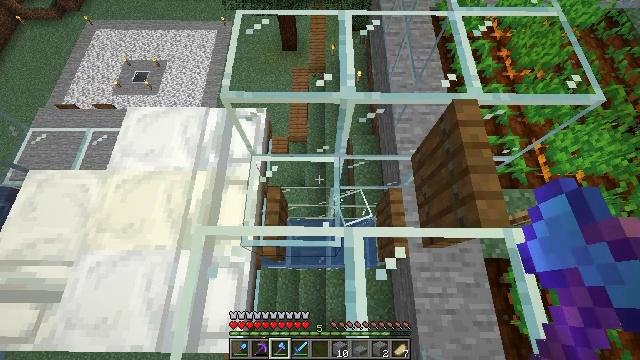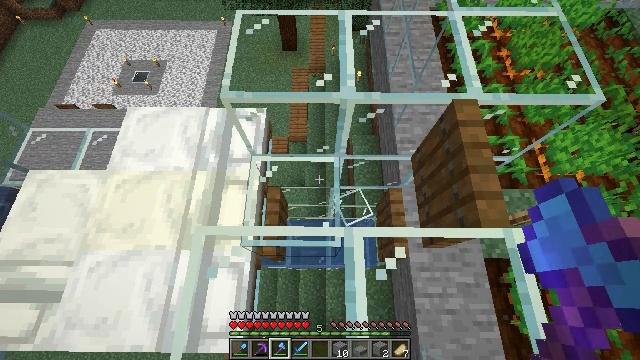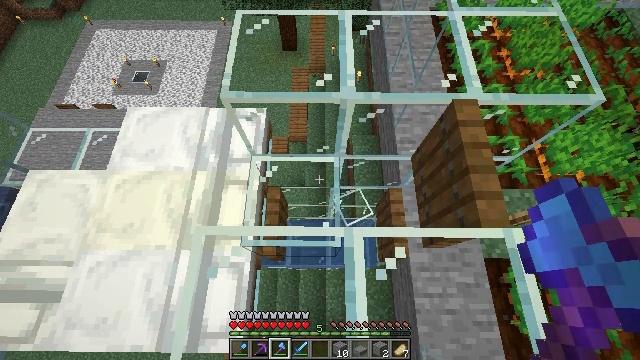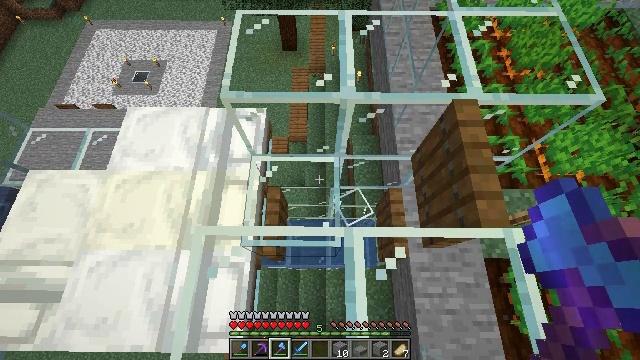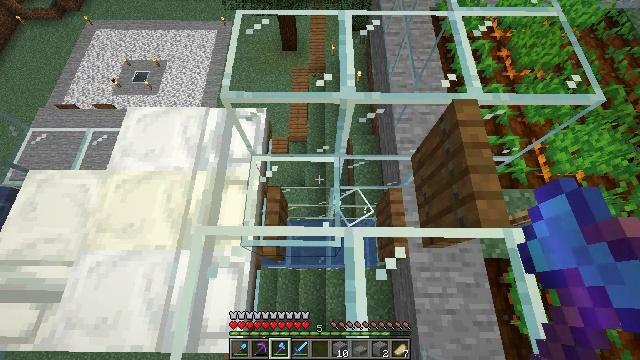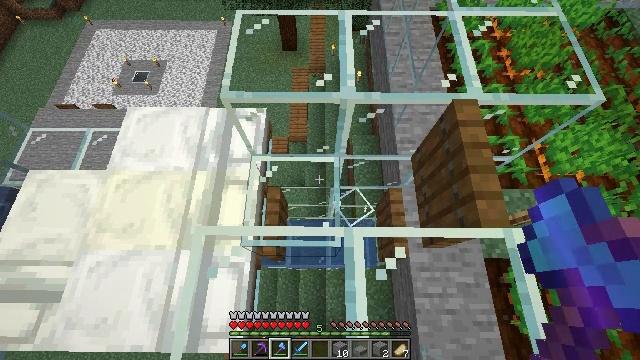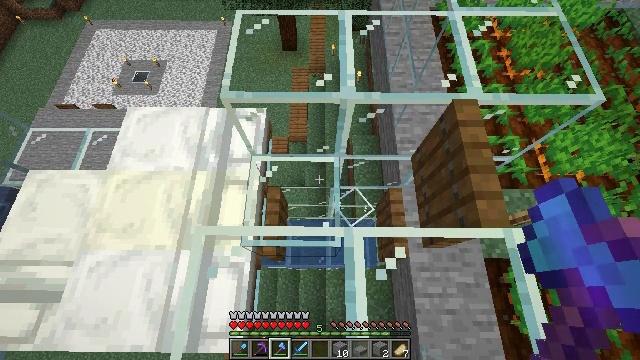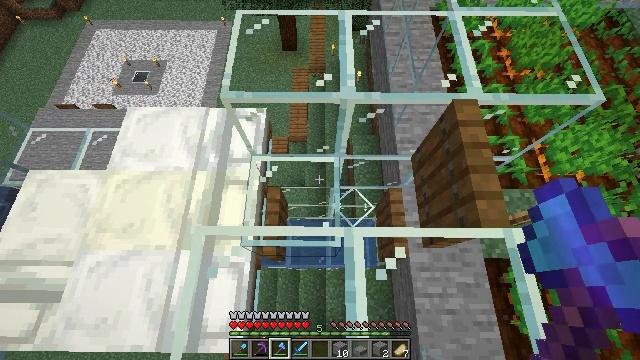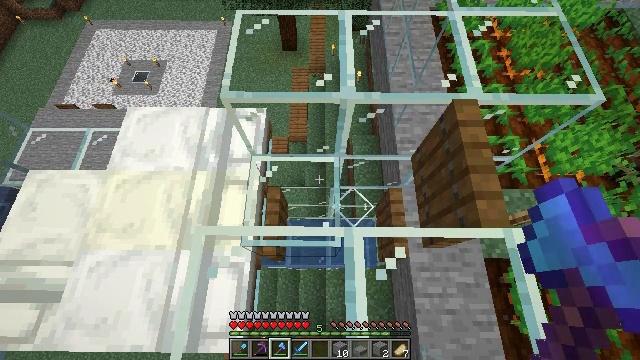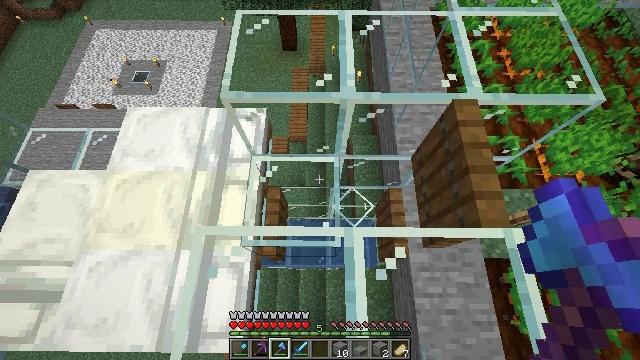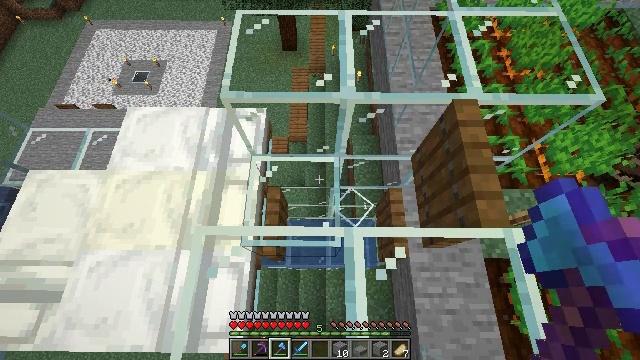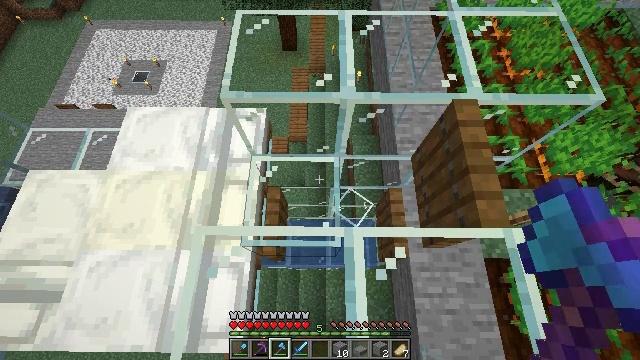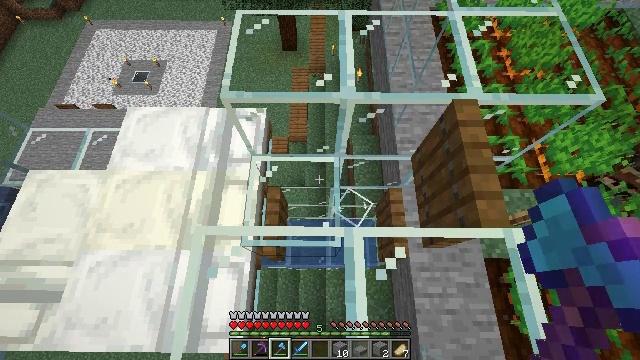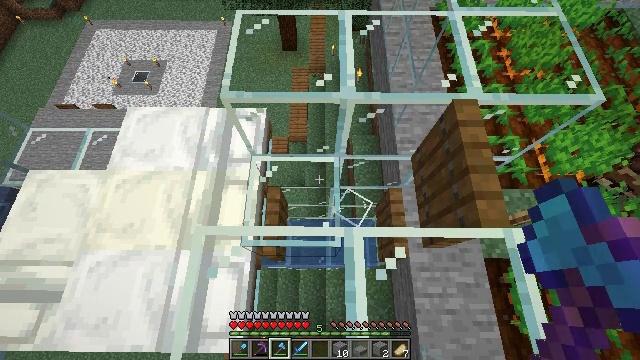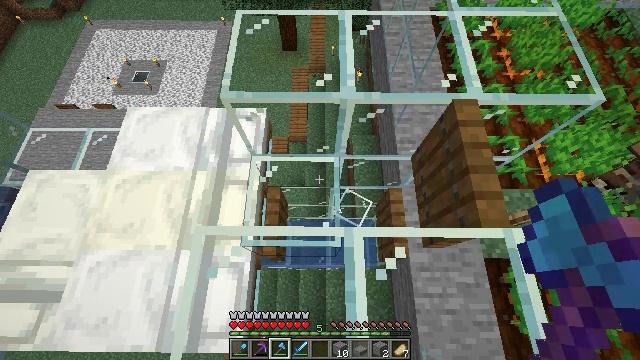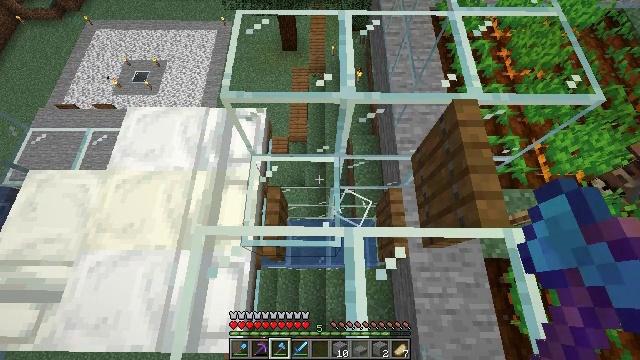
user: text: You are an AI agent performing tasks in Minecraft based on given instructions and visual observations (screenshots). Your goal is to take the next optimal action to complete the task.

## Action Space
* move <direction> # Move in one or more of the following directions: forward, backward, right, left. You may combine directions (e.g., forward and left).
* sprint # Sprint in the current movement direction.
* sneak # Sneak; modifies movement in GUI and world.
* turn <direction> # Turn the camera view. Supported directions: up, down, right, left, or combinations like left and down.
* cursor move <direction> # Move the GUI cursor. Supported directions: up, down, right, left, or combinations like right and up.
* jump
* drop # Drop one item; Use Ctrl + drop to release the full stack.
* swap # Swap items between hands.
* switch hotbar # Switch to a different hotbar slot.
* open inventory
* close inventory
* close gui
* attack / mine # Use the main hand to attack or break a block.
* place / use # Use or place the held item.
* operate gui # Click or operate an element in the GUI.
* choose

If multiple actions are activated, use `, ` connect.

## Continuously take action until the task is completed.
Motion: motion action
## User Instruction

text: Destroy the glass.
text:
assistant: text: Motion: no_op
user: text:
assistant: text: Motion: no_op
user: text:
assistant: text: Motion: no_op
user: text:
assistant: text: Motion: no_op
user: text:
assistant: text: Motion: no_op
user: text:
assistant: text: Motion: no_op
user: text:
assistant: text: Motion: no_op
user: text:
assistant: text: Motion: no_op
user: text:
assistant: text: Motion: no_op
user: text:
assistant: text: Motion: no_op
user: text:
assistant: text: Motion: no_op
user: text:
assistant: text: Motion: no_op
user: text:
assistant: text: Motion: no_op
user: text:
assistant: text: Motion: no_op
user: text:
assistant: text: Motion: no_op
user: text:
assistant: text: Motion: no_op
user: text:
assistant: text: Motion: no_op
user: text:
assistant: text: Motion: no_op
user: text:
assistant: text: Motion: no_op
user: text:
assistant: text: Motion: no_op
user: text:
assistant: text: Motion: attack / mine
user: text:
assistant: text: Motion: attack / mine
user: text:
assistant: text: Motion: attack / mine
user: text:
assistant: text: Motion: attack / mine
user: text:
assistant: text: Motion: attack / mine
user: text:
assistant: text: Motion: attack / mine
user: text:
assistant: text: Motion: attack / mine
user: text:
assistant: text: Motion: attack / mine
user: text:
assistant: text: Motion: attack / mine
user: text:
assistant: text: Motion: attack / mine